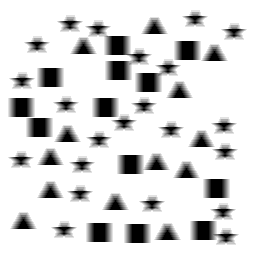
Squares: 13
Triangles: 13
Stars: 22
Total shapes: 48